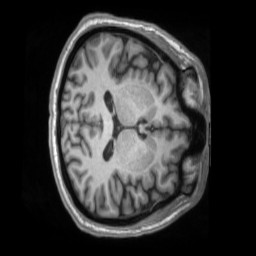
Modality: T1w
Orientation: axial
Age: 32
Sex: male
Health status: ill
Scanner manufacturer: siemens
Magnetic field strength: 3 T
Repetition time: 2.2 s
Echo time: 0.00157 s